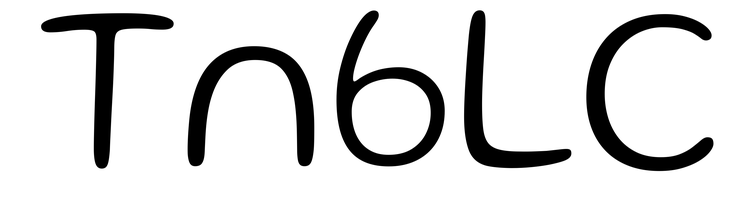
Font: Gluten_ExtraLight